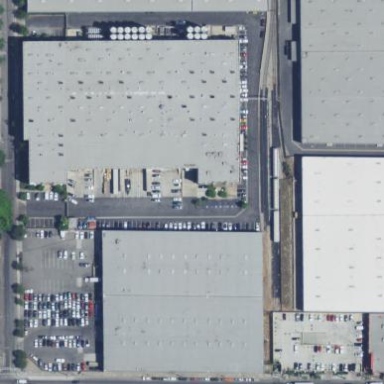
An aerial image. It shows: Warehouse.